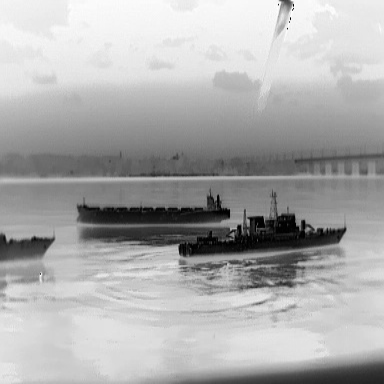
There are two warships in the infrared image.